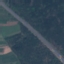
Label: Highway